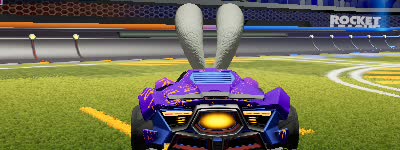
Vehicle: werewolf